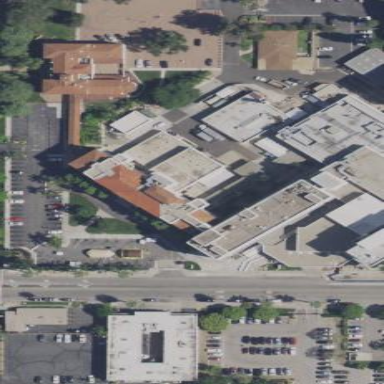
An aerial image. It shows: Hospital building.